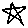
Label: star